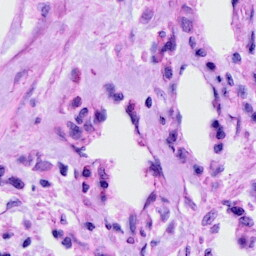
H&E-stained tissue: Cervix